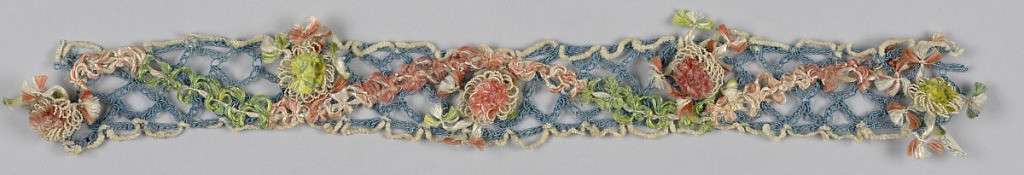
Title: Band
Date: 18th century
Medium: silk
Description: Diamond-shaped openwork band of loosely chained blue cords sewn with serpentines of colored knotted silk floss. Floral pompom of silk floss and silk cord centered in each scallop. Edging in scalloped white chenille.